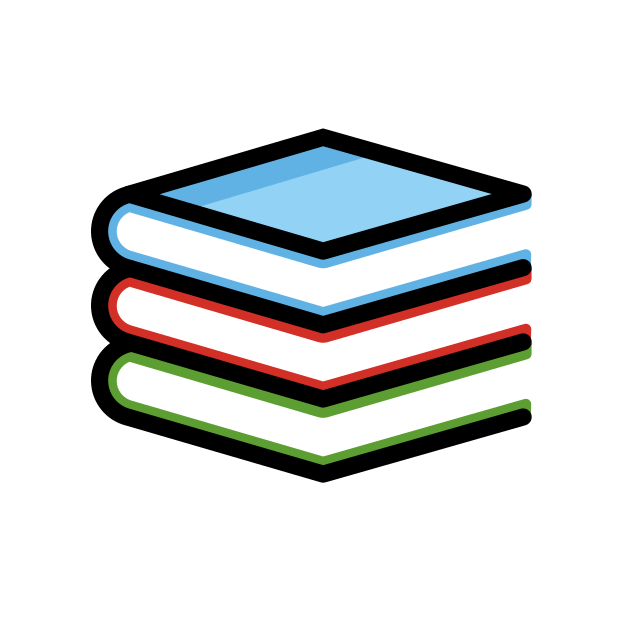
Emoji: 📚
Name: books
Unicode: 0x1f4da